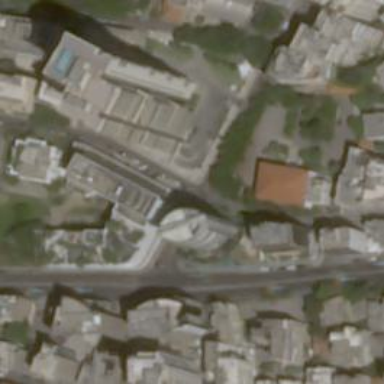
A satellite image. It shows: Cinema.